Interaction volume radius: 10 \u00c5
Interaction volume height: 45 \u00c5
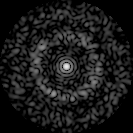
Disorder parameter: 0.8191